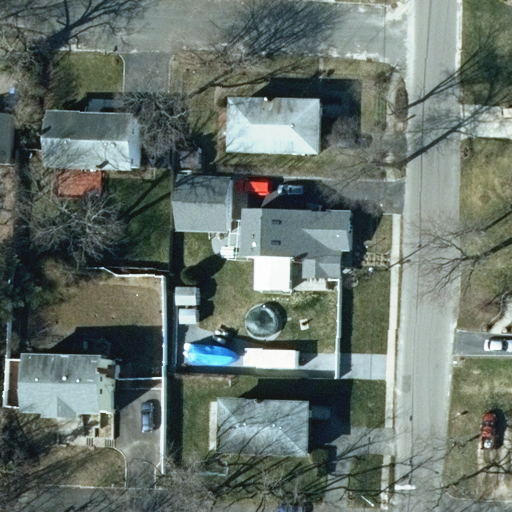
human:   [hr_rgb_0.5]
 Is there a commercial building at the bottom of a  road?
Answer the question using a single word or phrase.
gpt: no

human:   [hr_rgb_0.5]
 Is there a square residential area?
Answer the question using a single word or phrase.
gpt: no

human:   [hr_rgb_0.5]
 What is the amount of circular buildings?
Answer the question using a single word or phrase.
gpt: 0

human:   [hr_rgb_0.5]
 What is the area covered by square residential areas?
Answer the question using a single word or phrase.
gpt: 0m2

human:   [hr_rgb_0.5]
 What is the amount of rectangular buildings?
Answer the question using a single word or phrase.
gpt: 3

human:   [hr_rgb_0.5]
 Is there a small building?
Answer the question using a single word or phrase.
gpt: yes

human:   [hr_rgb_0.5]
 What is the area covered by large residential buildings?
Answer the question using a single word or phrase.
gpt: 569m2

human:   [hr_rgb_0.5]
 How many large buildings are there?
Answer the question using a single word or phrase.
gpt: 1

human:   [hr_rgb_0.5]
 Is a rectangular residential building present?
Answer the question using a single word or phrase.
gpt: yes

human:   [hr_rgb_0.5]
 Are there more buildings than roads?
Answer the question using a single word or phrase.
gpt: yes

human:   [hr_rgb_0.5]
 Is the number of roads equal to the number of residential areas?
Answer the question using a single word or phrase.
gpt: no

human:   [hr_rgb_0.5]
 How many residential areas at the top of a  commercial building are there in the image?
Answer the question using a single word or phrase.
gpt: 0

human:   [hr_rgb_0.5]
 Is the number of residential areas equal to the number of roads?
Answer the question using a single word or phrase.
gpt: no

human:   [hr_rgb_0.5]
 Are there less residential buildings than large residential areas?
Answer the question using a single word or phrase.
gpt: no

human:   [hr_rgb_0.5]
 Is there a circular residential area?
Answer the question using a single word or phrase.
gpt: no

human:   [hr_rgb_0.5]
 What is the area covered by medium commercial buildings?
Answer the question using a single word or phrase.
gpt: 0m2

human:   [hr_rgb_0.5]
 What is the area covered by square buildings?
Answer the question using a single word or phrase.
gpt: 0m2

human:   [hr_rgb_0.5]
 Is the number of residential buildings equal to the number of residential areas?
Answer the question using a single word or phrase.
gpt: no

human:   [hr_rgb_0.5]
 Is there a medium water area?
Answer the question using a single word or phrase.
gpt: no

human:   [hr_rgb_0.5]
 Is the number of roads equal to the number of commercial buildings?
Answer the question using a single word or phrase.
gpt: no

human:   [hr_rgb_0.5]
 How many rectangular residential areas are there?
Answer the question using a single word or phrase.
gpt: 1

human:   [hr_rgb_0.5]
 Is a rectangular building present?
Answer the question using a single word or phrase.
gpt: yes

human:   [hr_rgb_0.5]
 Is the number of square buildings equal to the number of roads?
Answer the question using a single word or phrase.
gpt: no

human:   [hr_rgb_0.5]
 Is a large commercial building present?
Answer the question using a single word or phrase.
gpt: no

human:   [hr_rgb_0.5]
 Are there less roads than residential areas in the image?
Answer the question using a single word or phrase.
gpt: no

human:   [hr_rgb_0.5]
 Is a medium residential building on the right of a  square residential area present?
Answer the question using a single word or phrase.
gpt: no

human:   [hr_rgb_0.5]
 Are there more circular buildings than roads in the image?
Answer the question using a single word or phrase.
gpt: no

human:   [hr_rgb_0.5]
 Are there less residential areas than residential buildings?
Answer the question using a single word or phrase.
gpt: yes

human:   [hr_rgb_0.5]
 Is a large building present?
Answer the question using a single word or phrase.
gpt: yes

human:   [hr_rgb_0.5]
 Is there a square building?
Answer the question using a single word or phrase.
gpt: no

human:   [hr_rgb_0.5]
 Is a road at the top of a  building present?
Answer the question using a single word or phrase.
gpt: yes

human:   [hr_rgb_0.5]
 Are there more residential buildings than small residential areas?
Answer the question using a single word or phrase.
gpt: yes

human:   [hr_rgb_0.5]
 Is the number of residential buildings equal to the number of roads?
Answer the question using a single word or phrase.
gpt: no

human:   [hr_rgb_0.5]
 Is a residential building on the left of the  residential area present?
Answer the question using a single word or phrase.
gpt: no

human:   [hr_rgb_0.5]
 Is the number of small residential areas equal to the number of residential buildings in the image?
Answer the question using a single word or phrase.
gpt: no

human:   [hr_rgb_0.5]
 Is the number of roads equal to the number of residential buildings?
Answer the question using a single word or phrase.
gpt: no